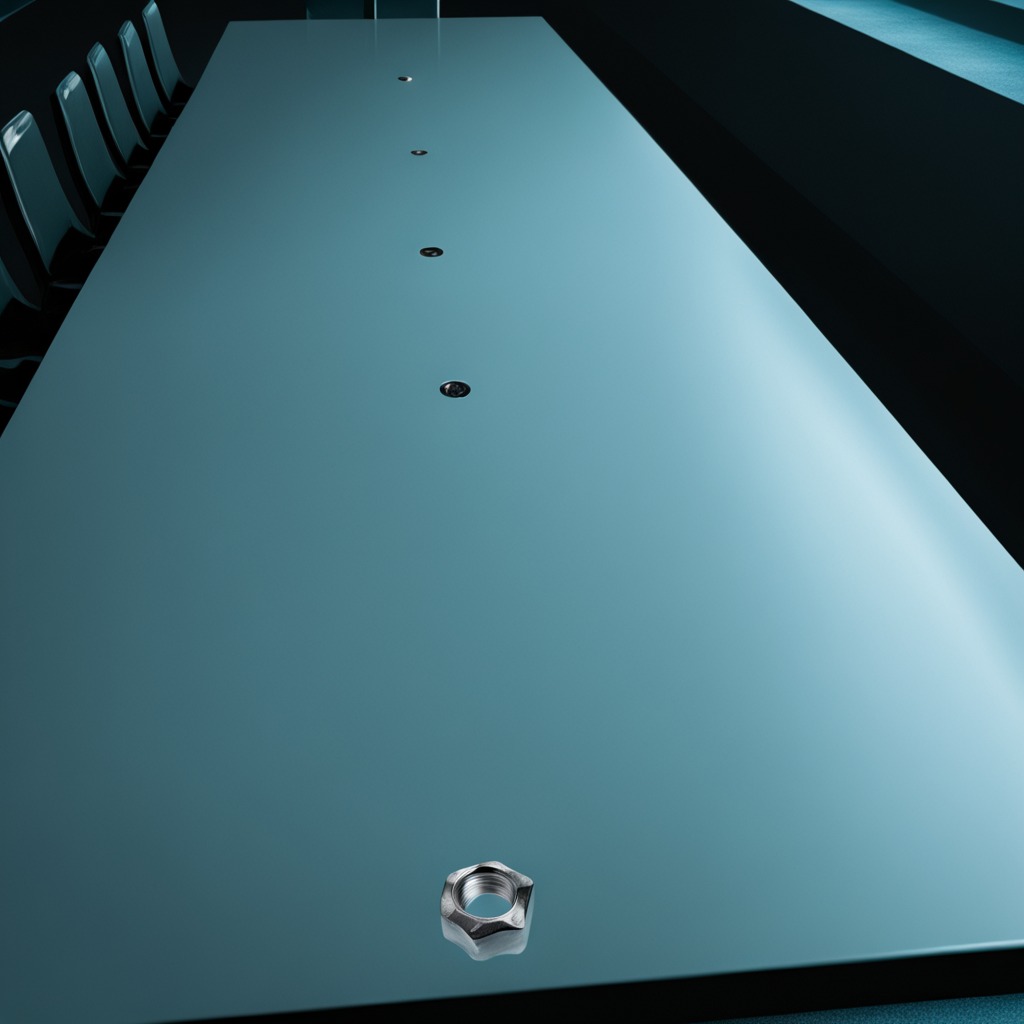
A metal nut is lying on the table in a railway signal maintenance room.